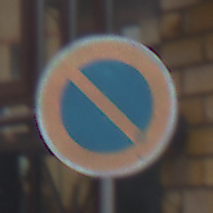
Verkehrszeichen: EingeschraenktesHalteverbot
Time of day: MorningAfternoon
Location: Outdoor (Urban)
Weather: Overcast
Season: NotSpecified
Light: Natural